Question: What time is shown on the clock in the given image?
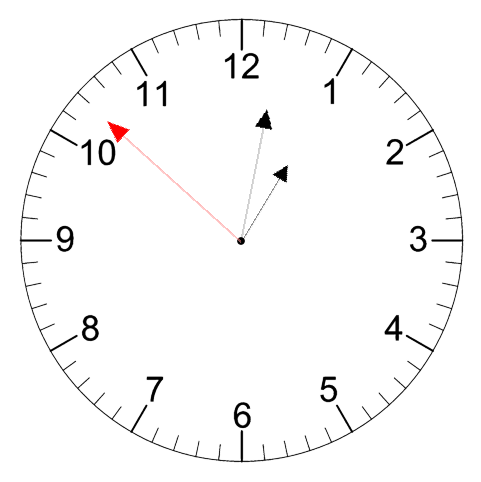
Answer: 01:01:52